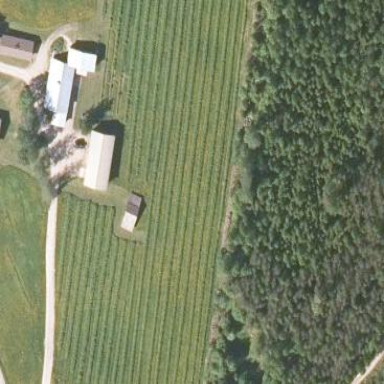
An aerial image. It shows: Orchard.